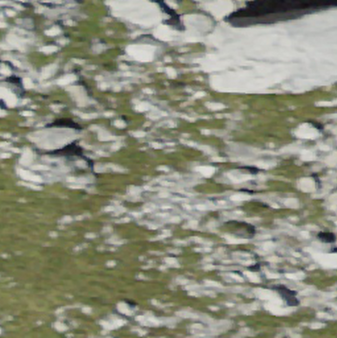
Label: bouldering_area